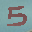
Label: 5